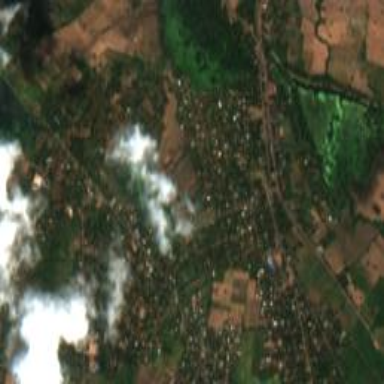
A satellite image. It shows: Village area.